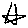
Label: star